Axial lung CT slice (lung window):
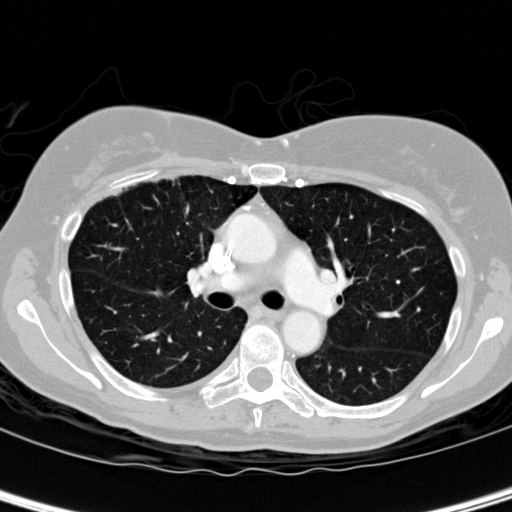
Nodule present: no